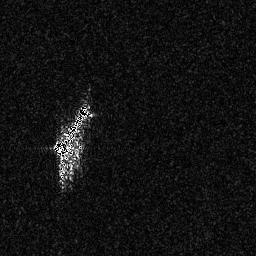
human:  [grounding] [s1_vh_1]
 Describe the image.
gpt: In the satellite image, there is  <ref>1 large ship </ref> <box>[[19, 39, 35, 59, 0]]</box> located at left.